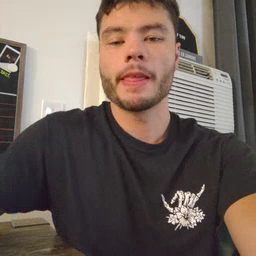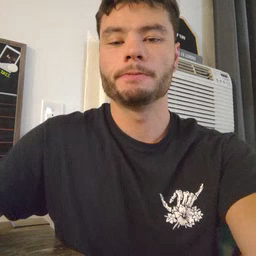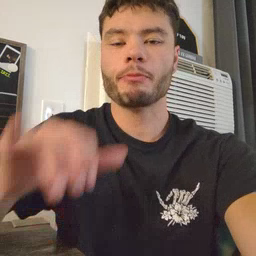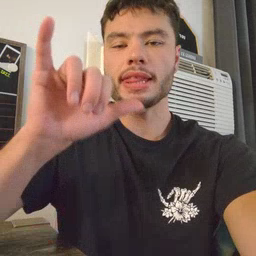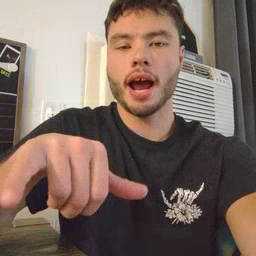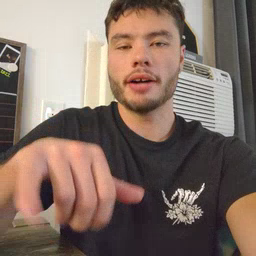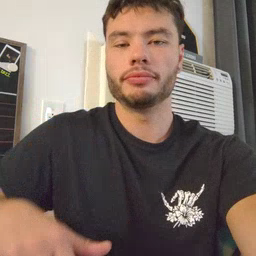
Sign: that